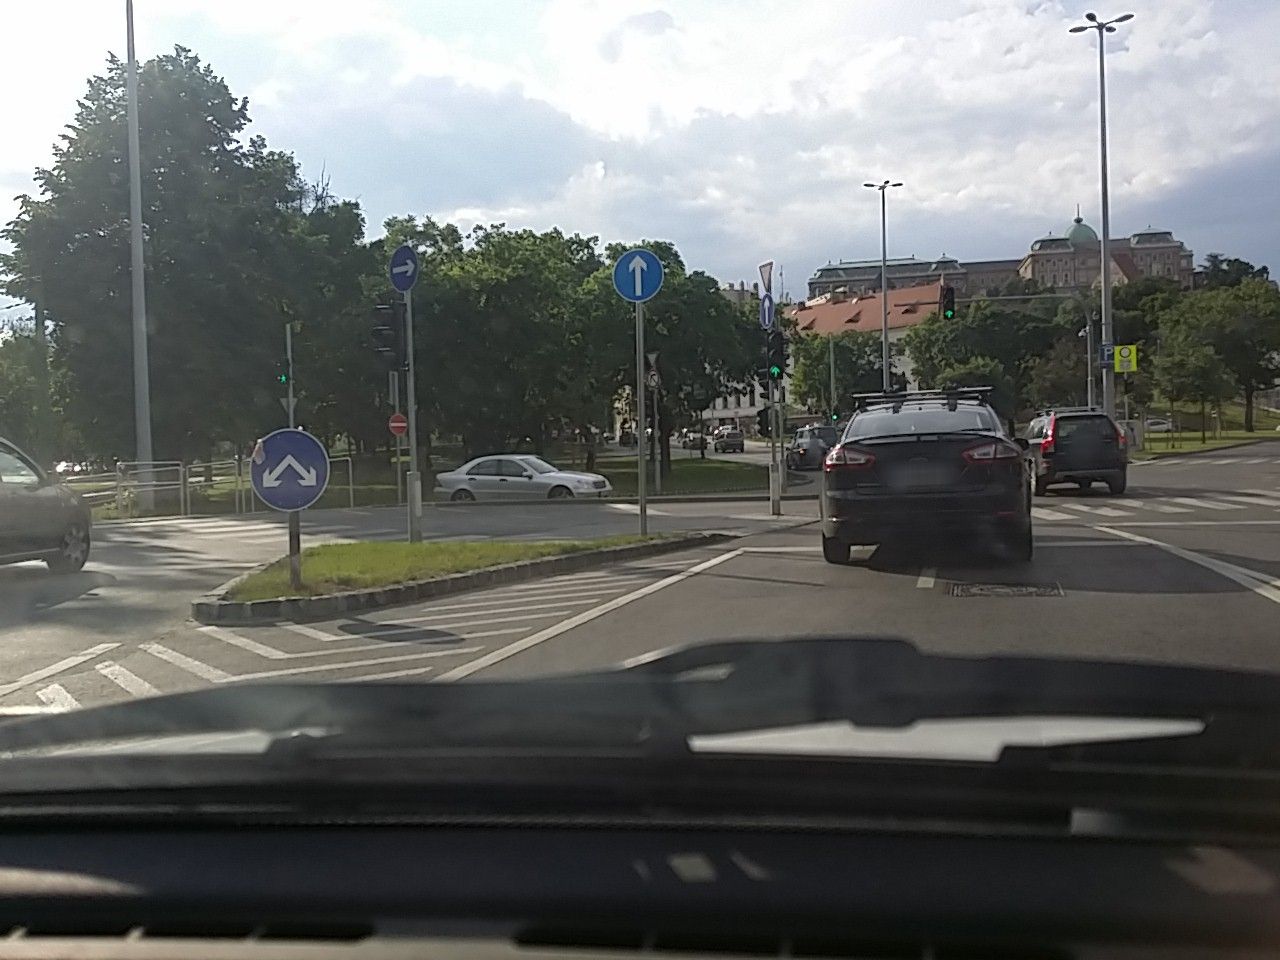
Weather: cloudy
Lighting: day
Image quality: good
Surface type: driving surface
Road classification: secondary
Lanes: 1
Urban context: urban centre
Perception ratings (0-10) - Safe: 2.09, Lively: 6.4, Beautiful: 3.63, Boring: 7.13, Depressing: 2.32, Wealthy: 2.18